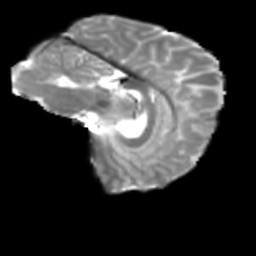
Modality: T2w
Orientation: sagittal
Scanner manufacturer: siemens
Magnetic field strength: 3 T
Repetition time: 4 s
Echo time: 0.0594 s